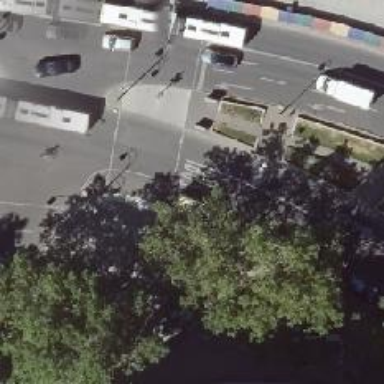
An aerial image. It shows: Secondary road with asphalt surface. There is separate sidewalk and bike lane that shares with buses on the right side.